Question: I done Facebook integration using parse framework with my application so how can i add logout button as well as permission to the user below mentioned image is my application screen-short as well how can i obtain button pressed event in my code..?

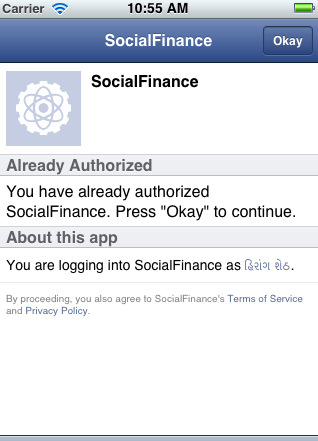
Answer: In your app delegate, these lines should be present:
'''
- (BOOL)application:(UIApplication *)application didFinishLaunchingWithOptions:(NSDictionary *)launchOptions
{
[Parse setApplicationId:@"YOUR_APPLICATION_ID"
clientKey:@"YOUR_CLIENT_KEY"];
[PFFacebookUtils initializeWithApplicationId:@"YOUR_FB_APP_ID"];
// Override point for customization after application launch.
return YES;
}
- (BOOL)application:(UIApplication *)application handleOpenURL:(NSURL *)url {
return [PFFacebookUtils handleOpenURL:url];
}
- (BOOL)application:(UIApplication *)application openURL:(NSURL *)url sourceApplication:(NSString *)sourceApplication annotation:(id)annotation {
return [PFFacebookUtils handleOpenURL:url];
}
'''
This will ensure that parse is initialized and connected with your facebook app on startup. The two methods at the bottom are what enables your app to launch the screen to sign in to facebook and request permissions. In order to actually present that screen to the user, all that's necessary is a button that calls a method similar to this one:
'''
-(IBAction)facebookLoginButtonPressed:(id)sender {
[self loginWithFacebook];
}
-(void)loginWithFacebook {
NSArray *permissionsArray = @[@"publish_actions", @"email", @"user_location"];
// Login PFUser using Facebook
[PFFacebookUtils logInWithPermissions:permissionsArray block:^(PFUser *user, NSError *error) {
if (!user) {
if (!error) {
NSLog(@"Uh oh. The user cancelled the Facebook login.");
} else {
NSLog(@"Uh oh. An error occurred: %@", error);
}
} else {
[self performSegueWithIdentifier:@"loginToFeed" sender:self];
}
}];
}
'''
You shouldn't need an event callback for the ok, when the '[PFFacebookUtils logInWithPermissions:block:]' comes back, it will perform the block that you provide, enabling you to segue to different 'ViewControllers' or show different features.
Add a button to whatever view you want to have control logging out. Then add an 'IBAction' method for that button:
'''
-(IBAction)logOutButtonPressed:(id)sender {
[PFUser logOut];
NSLog(@"User logged out!");
[self dismissViewControllerAnimated:YES completion:^{}];
}
'''